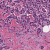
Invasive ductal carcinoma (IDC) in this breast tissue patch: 1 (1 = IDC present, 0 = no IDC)